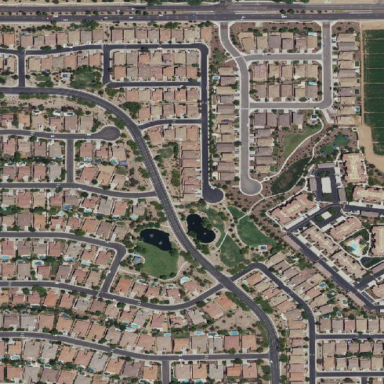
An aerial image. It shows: Residential area composed of single-family homes.